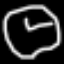
Label: clock